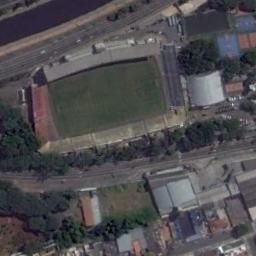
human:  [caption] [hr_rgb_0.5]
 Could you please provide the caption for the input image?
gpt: The stadium is next to some buildings and trees .

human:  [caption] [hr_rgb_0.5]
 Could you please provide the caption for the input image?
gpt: Square gymnasium built between residential area and vegetation .

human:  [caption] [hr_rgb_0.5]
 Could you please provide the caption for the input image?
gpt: There are many trees beside the stadium .

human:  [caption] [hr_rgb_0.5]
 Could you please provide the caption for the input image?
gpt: There is a baseball field between the two roads .

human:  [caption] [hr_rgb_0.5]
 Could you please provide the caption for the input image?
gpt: There are many buildings and some green trees beside the stadium .